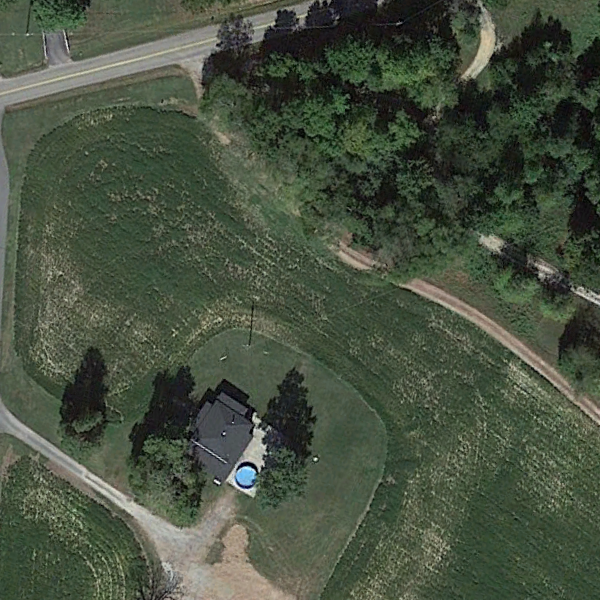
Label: SparseResidential